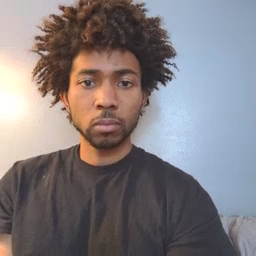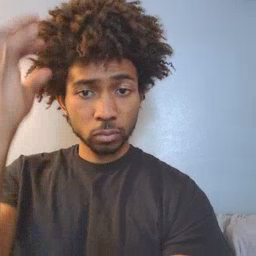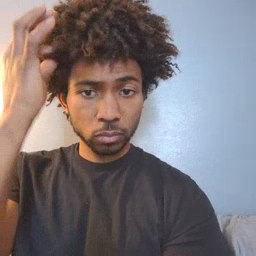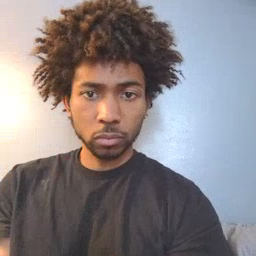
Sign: hair